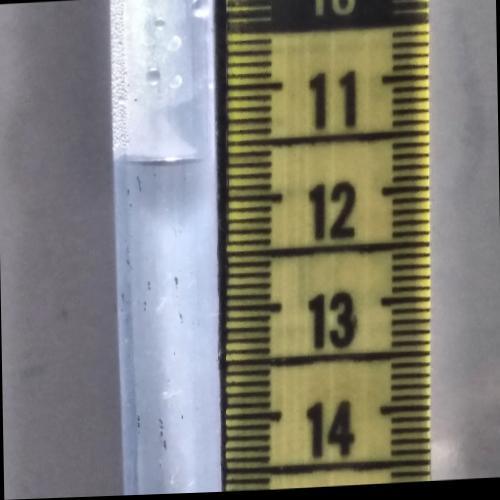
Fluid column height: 11.6 cm